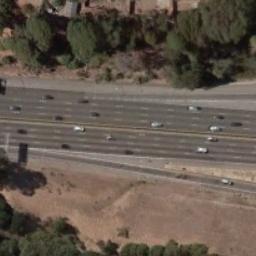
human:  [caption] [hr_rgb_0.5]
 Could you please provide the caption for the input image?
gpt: The freeway is between the bare land and some trees .

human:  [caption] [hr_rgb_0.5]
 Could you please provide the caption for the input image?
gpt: There are three white cars on the highway above .

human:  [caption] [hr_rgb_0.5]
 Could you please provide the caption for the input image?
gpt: A bifurcated freeway goes through the wasteland with some trees and some cars are driving on the freeway .

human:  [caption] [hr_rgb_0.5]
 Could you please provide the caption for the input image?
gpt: There are large green forests around the freeway and there are many cars on the freeway .

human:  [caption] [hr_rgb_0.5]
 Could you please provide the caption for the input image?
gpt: There are some green trees and a brown bare land beside the freeway .